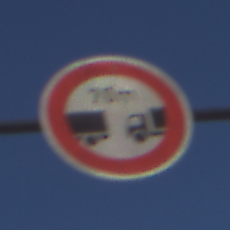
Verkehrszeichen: VerbotUnterschreitenMindestabstand
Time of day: MorningAfternoon
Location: Outdoor (Suburban)
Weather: Clear
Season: NotSpecified
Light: Natural